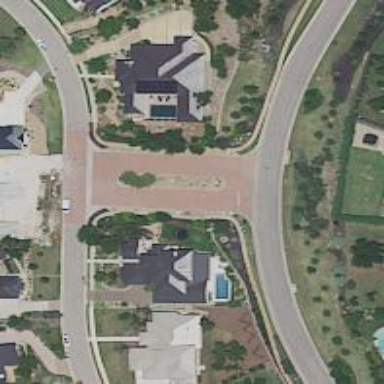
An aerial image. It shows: Residential road.